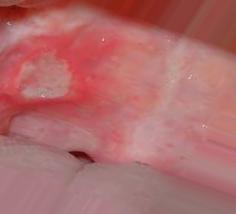
Condition: Mouth Ulcer